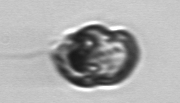
Label: Proterythropsis